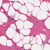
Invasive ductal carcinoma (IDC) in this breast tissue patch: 0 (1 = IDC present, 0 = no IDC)